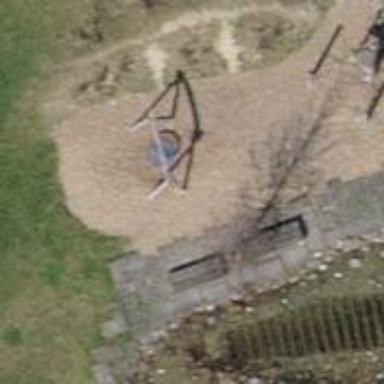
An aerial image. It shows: Playground area for leisure land.